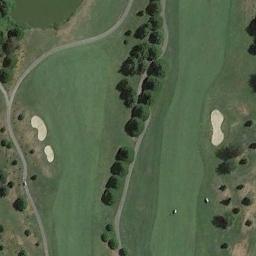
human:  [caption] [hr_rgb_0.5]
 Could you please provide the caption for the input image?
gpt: The golf course has two fairways, Some barrier trees and three sandpits and some roads go through the golf course .

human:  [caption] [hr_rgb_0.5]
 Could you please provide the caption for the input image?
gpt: Many trees are near the golf course .

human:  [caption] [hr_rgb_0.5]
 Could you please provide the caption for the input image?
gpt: There are many bunkers and paths on a large green lawn on the golf course and many lined trees .

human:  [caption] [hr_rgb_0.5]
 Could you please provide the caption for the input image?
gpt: There is a heart-shaped sand bunker in the upper right corner of the image .

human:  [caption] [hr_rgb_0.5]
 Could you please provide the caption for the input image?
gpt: There are three bunkers and some green trees on the golf course .